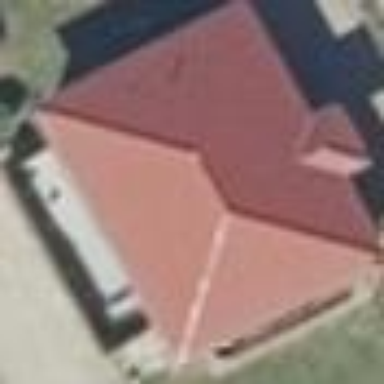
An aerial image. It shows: Red house with flat roof.